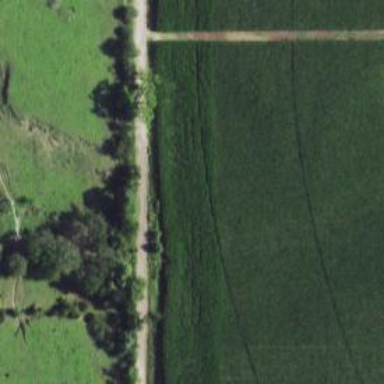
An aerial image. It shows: Unclassified road.